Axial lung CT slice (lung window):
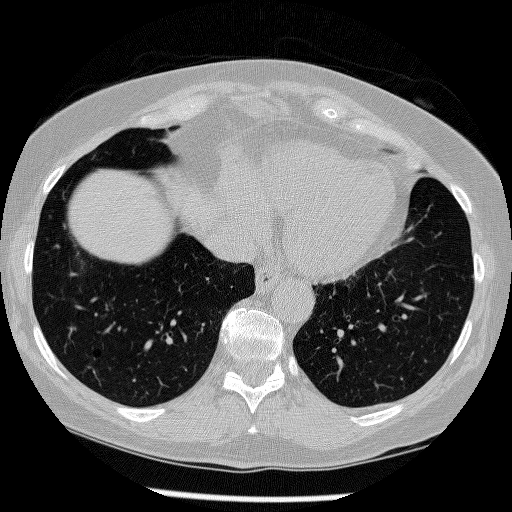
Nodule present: no